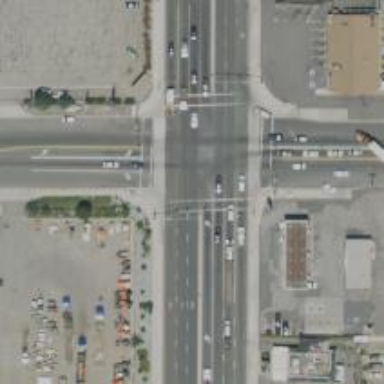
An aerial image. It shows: Secondary road with separate asphalt sidewalk.